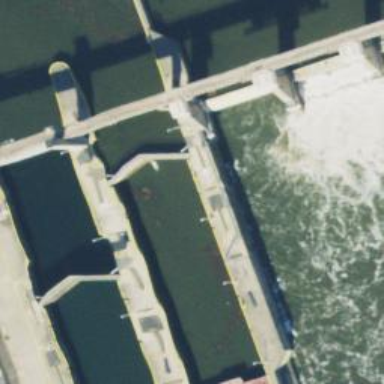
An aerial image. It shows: Lock gate on waterway.